Question: I am trying to align my 40px40px image to bottom right. I've tried this, worked fine, but if I use another back image, it doesn't fit to bottom right. How can I avoid this problem ?
'''
<div style="width:179px;margin-right:9px;padding-bottom:10px;background-color:white;border:1px solid #c9d2d6;padding:4px;padding-bottom:7px;border-radius:4px;position:relative">
<img src="http://media-cache-ec4.pinterest.com/upload/212443307392484250_XX0wNZSy_b.jpg" style="width:179px;" \>
<div style="position:absolute;z-index:5;top:73%;left:75%;width:40px;height:40px;border:1px solid #333333;">
<img width=40 src="http://media-cache-ec4.pinterest.com/avatars/baduizm1974-<PHONE>.jpg" \>
</div>
<div style="border-radius:6px;width:179px;border-top:0px;position:relative;background-color:white;">
<div style="text-align:left;padding-left:6px;padding-right:5px;padding-top:3px;">Fragments by textile artist Lorenzo Nanni (2001) </div>
</div>
</div>
'''

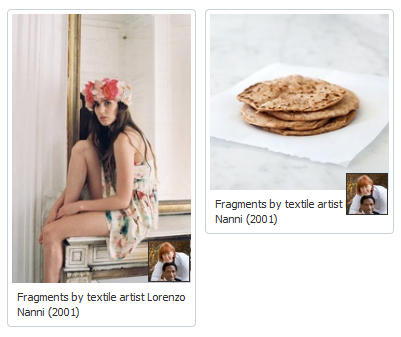
Answer: :
That said, you should use a mix of CSS and HTML instead:
HTML:
'''
<div class="container">
<div class="picture-container">
<img src="http://media-cache-ec4.pinterest.com/upload/212443307392484250_XX0wNZSy_b.jpg" class="background-picture" \>
<div class="avatar">
<img src="http://media-cache-ec4.pinterest.com/avatars/baduizm1974-<PHONE>.jpg" \>
</div>
</div>
<div class="container-text">
<div>Fragments by textile artist Lorenzo Nanni (2001)<br />More text</br />Goes here</div>
</div>
</div>
'''
CSS:
'''
.container {
width: 179px;
margin-right: 9px;
padding-bottom: 10px;
background-color: white;
border: 1px solid #c9d2d6;
padding: 4px;
padding-bottom: 7px;
border-radius: 4px;
position: relative;
}
.container .picture-container {
position: relative;
min-height: 60px;
}
.container .background-picture {
width: 179px;
}
.container .avatar {
position: absolute;
z-index: 5;
bottom: 10px;
right: 5px;
width: 40px;
height: 40px;
border: 1px solid #333333;
}
.container .avatar img {
width: 40px;
}
.container .container-text {
border-radius: 6px;
width: 179px;
border-top: 0px;
position: relative;
background-color: white;
}
.container .container-text div {
text-align: left;
padding-left: 6px;
padding-right: 5px;
padding-top: 3px;
}
'''
This also fixed the problem in the comment below.
<URL>
---
In
'''
<div style="position:absolute;z-index:5;top:73%;left:75%;width:40px;height:40px;border:1px solid #333333;">
<img width=40 src="http://media-cache-ec4.pinterest.com/avatars/baduizm1974-<PHONE>.jpg" \>
</div>
'''
instead of
'top:73%;left:75%;' then use 'bottom' and 'right' like so: 'bottom: 60px;right: 10px;'
---
Full example:
'''
<div style="width:179px;margin-right:9px;padding-bottom:10px;background-color:white;border:1px solid #c9d2d6;padding:4px;padding-bottom:7px;border-radius:4px;position:relative">
<img src="http://media-cache-ec4.pinterest.com/upload/212443307392484250_XX0wNZSy_b.jpg" style="width:179px;" \>
<div style="position:absolute;z-index:5;bottom: 60px;right: 10px;width:40px;height:40px;border:1px solid #333333;">
<img width=40 src="http://media-cache-ec4.pinterest.com/avatars/baduizm1974-<PHONE>.jpg" \>
</div>
<div style="border-radius:6px;width:179px;border-top:0px;position:relative;background-color:white;">
<div style="text-align:left;padding-left:6px;padding-right:5px;padding-top:3px;">Fragments by textile artist Lorenzo Nanni (2001) </div>
</div>
</div>
'''
<URL>